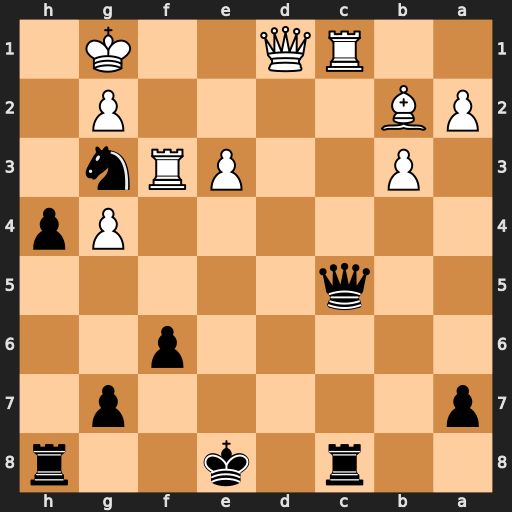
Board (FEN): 2r1k2r/p5p1/5p2/2q5/6Pp/1P2PRn1/PB4P1/2RQ2K1
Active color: b
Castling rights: k
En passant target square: -
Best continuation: Qxc1 Bxc1 Rxc1 Qxc1 Ne2+ Kh2 Nxc1